Interaction volume radius: 10 \u00c5
Interaction volume height: 10 \u00c5
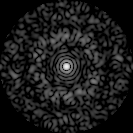
Disorder parameter: 0.8229